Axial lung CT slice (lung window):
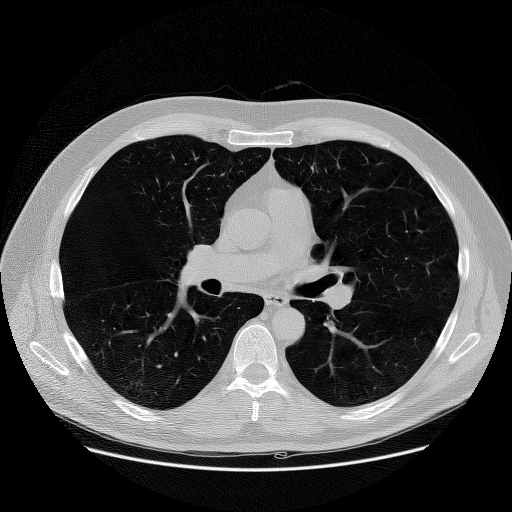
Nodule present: no